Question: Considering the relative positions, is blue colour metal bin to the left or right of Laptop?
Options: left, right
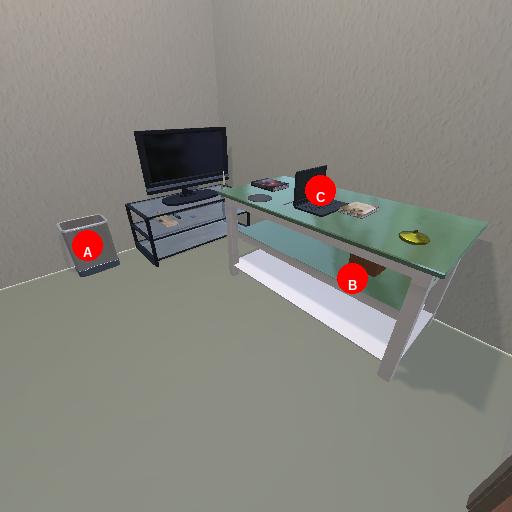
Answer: left